Interaction volume radius: 5 \u00c5
Interaction volume height: 25 \u00c5
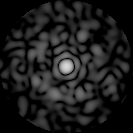
Disorder parameter: 0.8549